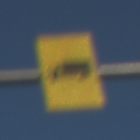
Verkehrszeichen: KFZZulaessigeGesamtmasse3Komma5TOhnePfeilsymbol
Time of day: MorningAfternoon
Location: Outdoor (RoadRail)
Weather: Clear
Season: NotSpecified
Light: Natural